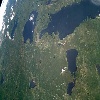
Label: land